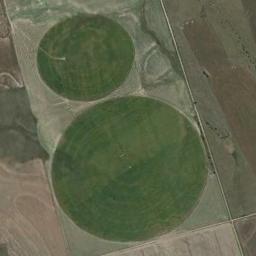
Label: circular_farmland